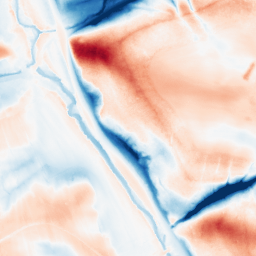
Category: classical
Decomposition family: gaussian_anisotropic
Decomposition parameters: sigma_x: 5
sigma_y: 20
Upsampling method: cubic_catmull_rom
Upsampling parameters: scale: 4
Upsampling scale: 4